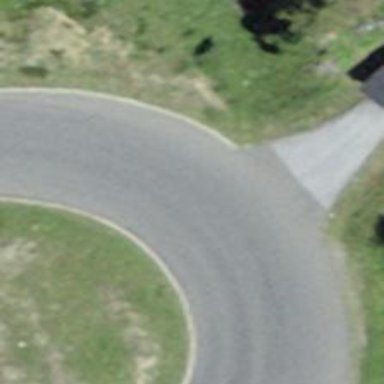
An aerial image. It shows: Tertiary road with asphalt surface.